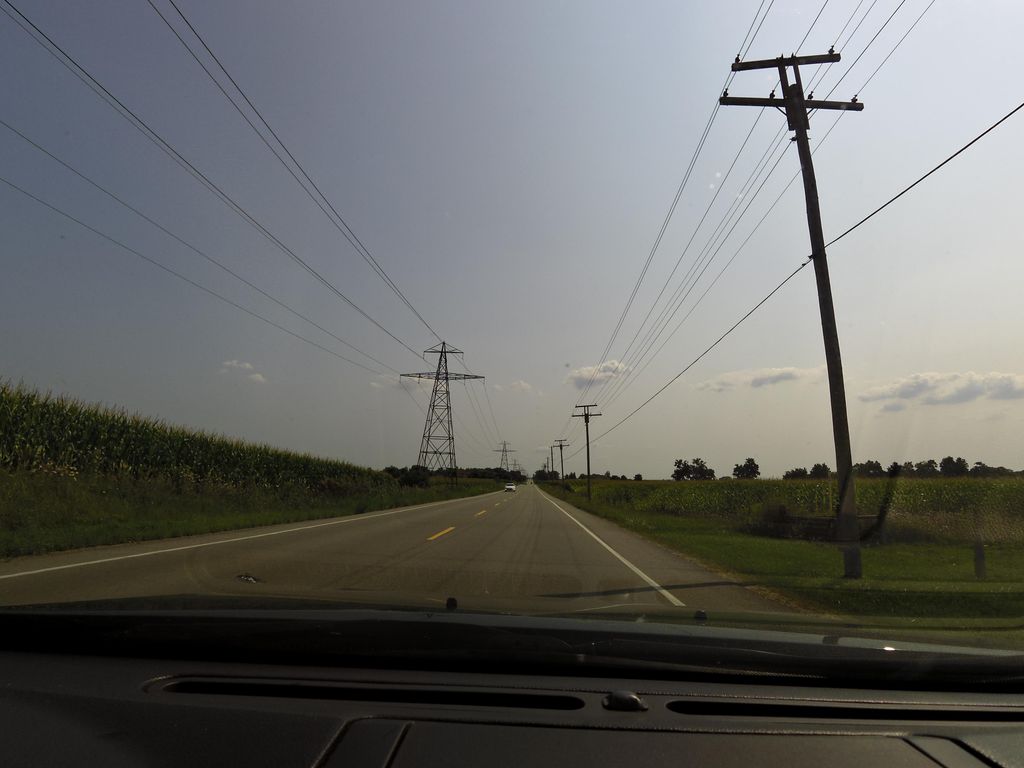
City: hamilton